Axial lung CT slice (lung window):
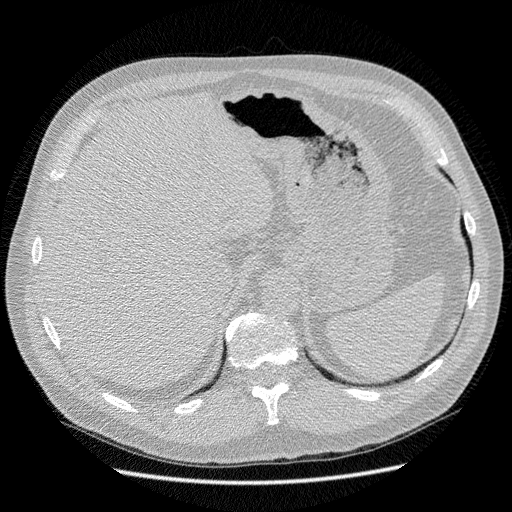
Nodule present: no